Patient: sex F, age 54
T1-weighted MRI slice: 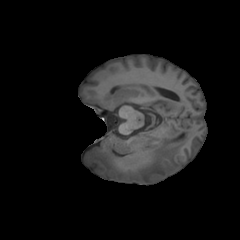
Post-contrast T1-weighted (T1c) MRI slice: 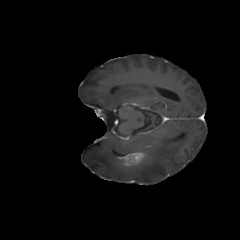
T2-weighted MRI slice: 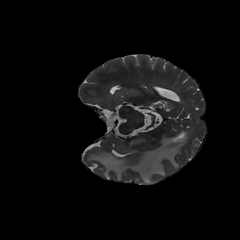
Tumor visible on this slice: yes
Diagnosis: Glioblastoma, IDH-wildtype
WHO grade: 4